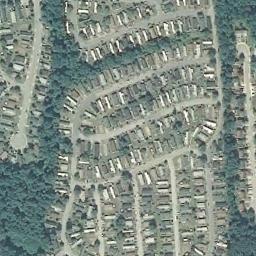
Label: mobile_home_park